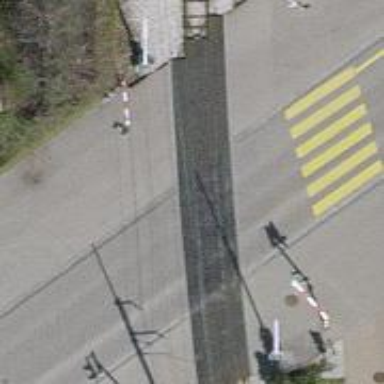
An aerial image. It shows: Level crossing with double half barrier.